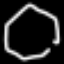
Label: octagon